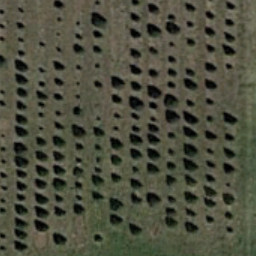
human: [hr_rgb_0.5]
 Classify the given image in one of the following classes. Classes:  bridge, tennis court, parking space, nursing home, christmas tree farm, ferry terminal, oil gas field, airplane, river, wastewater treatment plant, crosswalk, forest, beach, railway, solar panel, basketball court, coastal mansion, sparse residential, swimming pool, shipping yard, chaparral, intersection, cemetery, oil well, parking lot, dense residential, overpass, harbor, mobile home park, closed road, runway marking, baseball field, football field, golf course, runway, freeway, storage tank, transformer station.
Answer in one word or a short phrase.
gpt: christmas tree farm